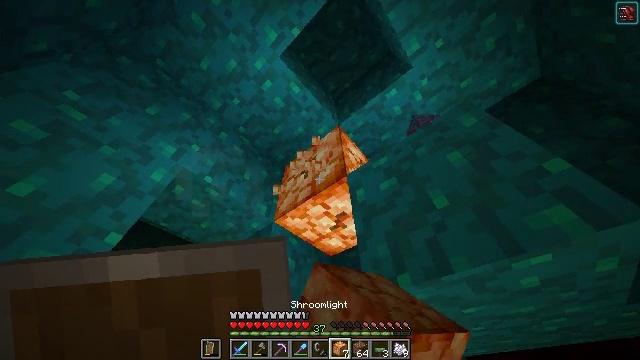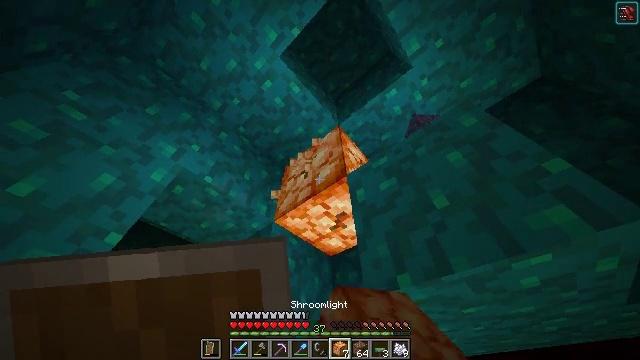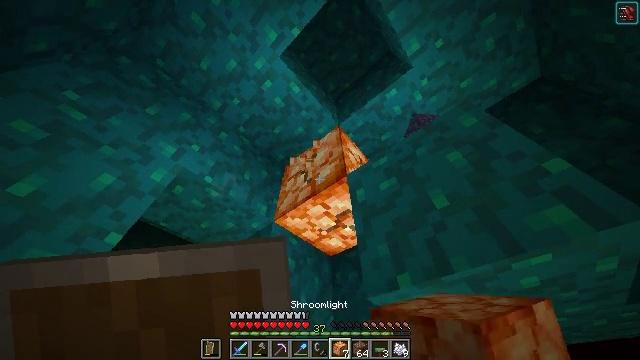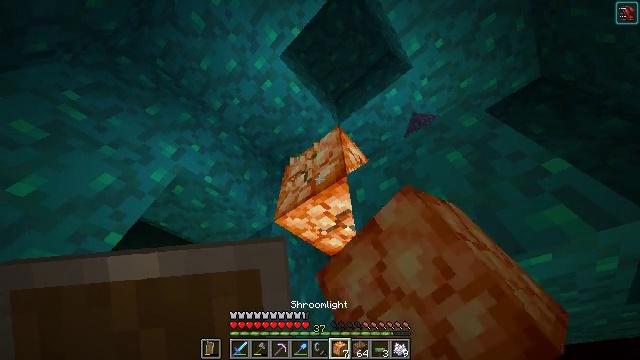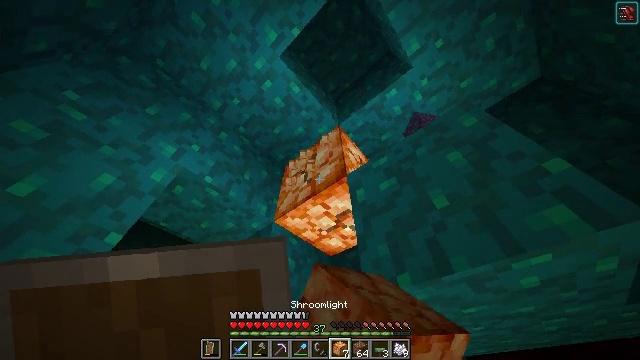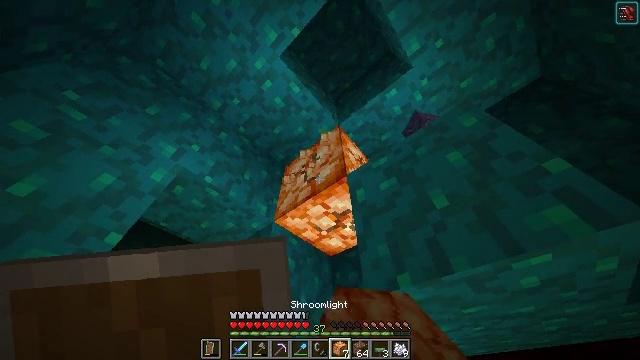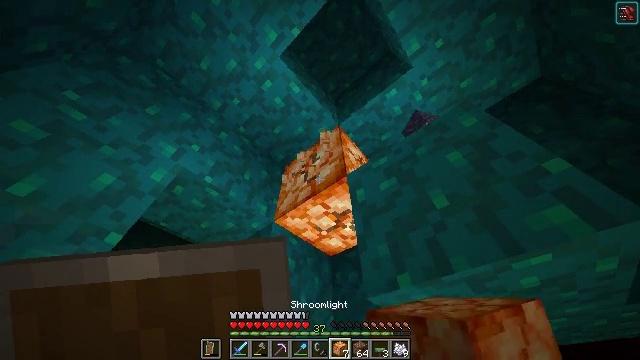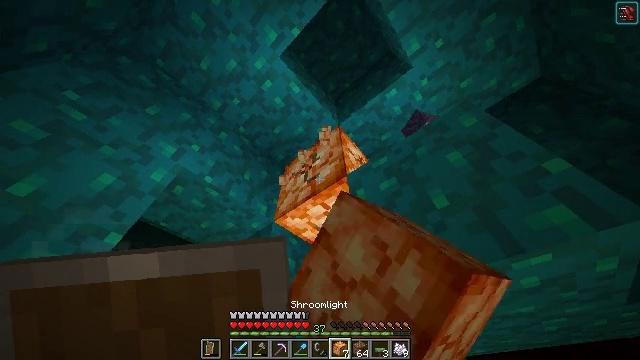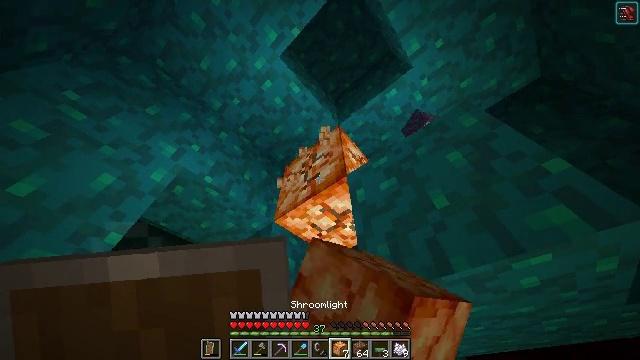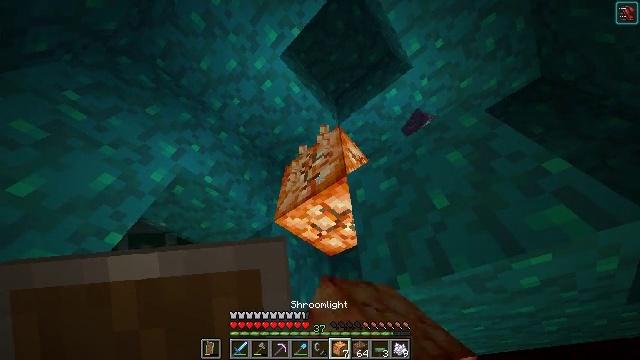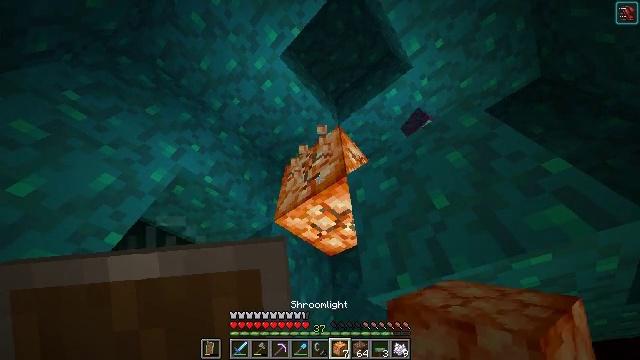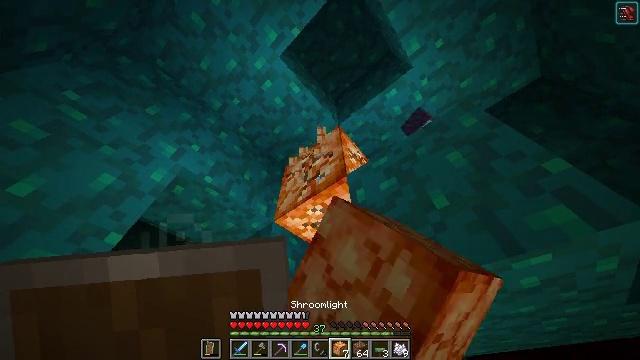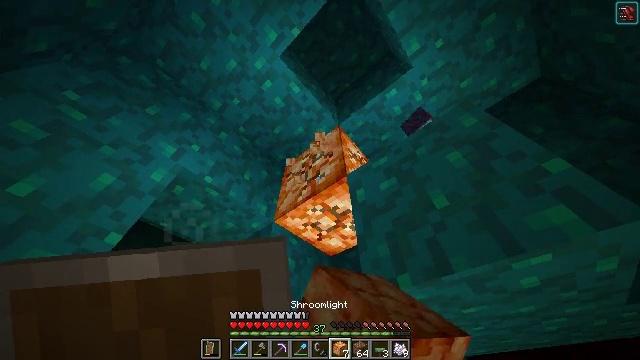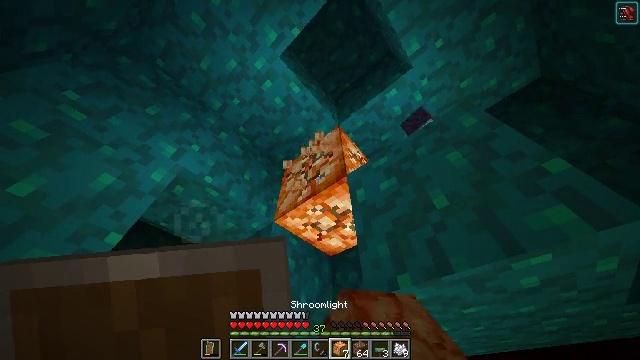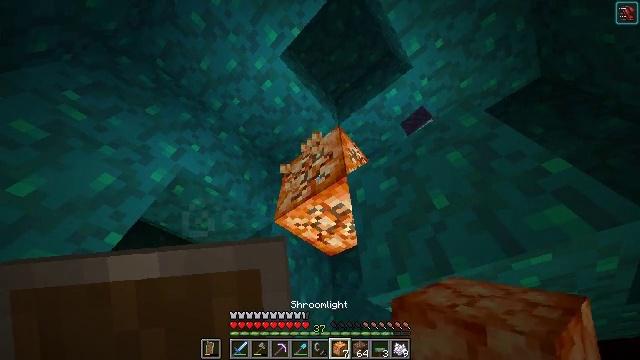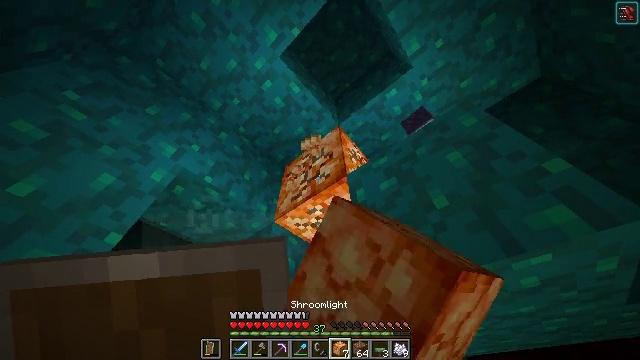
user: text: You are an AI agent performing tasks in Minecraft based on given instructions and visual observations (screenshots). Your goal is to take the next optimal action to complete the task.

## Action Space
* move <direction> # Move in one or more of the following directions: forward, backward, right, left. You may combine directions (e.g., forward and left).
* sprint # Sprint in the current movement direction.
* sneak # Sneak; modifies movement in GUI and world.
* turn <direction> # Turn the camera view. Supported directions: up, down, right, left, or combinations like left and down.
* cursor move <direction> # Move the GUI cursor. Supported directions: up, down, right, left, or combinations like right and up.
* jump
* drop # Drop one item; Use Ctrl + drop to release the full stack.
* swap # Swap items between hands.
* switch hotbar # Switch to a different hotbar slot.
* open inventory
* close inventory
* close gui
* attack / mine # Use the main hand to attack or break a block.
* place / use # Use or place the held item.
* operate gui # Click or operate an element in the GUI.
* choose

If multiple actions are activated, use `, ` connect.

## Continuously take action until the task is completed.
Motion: motion action
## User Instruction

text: Mine the shroomlight block.
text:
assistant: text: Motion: attack / mine
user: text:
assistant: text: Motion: attack / mine
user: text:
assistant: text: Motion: attack / mine
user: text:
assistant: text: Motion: attack / mine
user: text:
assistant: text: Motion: attack / mine
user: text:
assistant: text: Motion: attack / mine
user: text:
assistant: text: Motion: attack / mine
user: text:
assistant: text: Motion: attack / mine
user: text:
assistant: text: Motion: attack / mine
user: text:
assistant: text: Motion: attack / mine
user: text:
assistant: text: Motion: attack / mine
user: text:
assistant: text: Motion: attack / mine
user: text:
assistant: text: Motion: attack / mine
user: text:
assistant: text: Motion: attack / mine
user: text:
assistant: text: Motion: attack / mine
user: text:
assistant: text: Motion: attack / mine
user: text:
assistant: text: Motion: attack / mine
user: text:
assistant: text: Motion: attack / mine
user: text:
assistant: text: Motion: attack / mine
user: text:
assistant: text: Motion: attack / mine
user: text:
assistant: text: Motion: attack / mine
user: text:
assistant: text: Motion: attack / mine
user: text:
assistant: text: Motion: attack / mine
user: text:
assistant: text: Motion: attack / mine
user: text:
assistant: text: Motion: attack / mine
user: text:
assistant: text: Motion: attack / mine
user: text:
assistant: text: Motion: attack / mine
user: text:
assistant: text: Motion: attack / mine